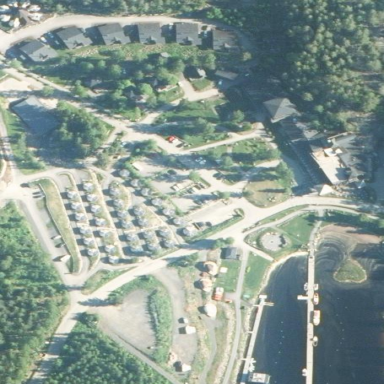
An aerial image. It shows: Commercial area with tourist camp resort.